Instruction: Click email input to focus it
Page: traveler
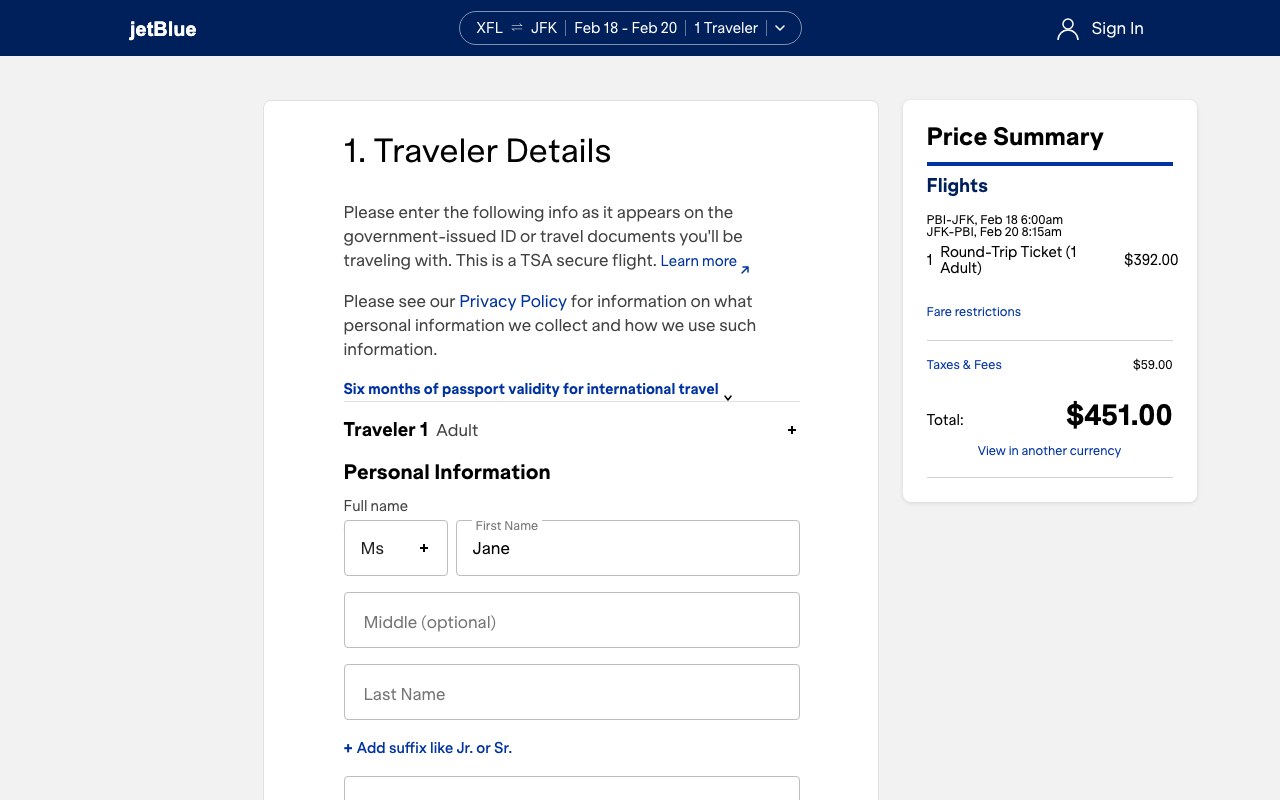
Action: click